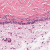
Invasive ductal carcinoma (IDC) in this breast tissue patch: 0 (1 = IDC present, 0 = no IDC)